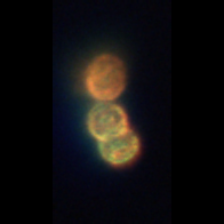
Taxon: Thalassiosira
Group: Diatoms